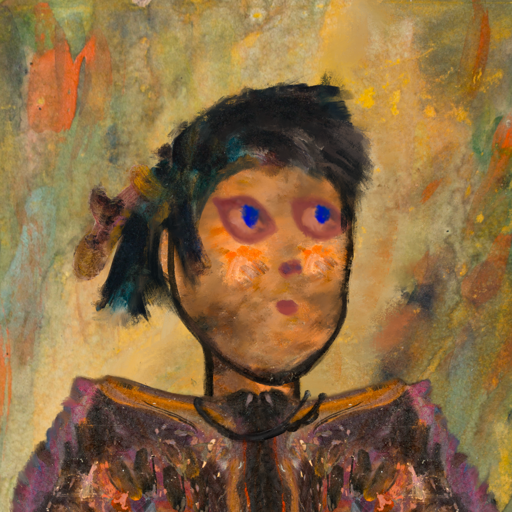
Background: Comrade, Head And Neck Side: Gypsy_Queen, Face Side: Mother_And_Son_Mother, Bust: Gypsy_Queen, Hair Side: Pipe, Head Accessory: Blank, Second Necklace: Blank, Necklace: Orphan, Baby: Blank